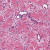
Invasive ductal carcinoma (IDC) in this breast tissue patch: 1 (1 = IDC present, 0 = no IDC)